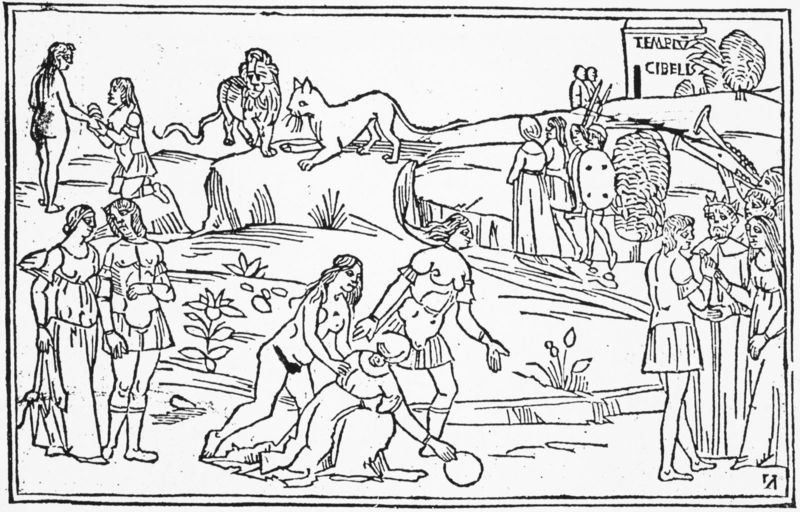
Titel: Illustration aus Bonsignoris Ovidio mehamorphoseos vulgare
Schlagwörter: mann, nackt, wasser, weiß, bäume, fluss, frauen, menschen, blume, blumen, busen, frau, männer, schwarz, skizze, zeichnung, haus, tier, tiere, weg, wiese, ball, stein, signatur, feld, paar, pflanzen, krone, garten, adelige, brüste, schrift, könig, soldaten, spielen, inschrift, spiel, katze, eva, schild, antike, spaziergang, druck, stich, schwarzweiß, text, kugel, tasche, ritter, rüstung, flanieren, buchdruck, ehepaar, götter, olymp, mittelalter, krieger, posaunen, tempel, löwe, fanfaren, trompeten, fanfare, antrag, katzen, posaune, hofdame, paare, latein, trompete, tiger, buchmalerei, ballspiel, wsser, ovid, trompeter, knieender, menschen frau nackt